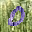
Label: 0